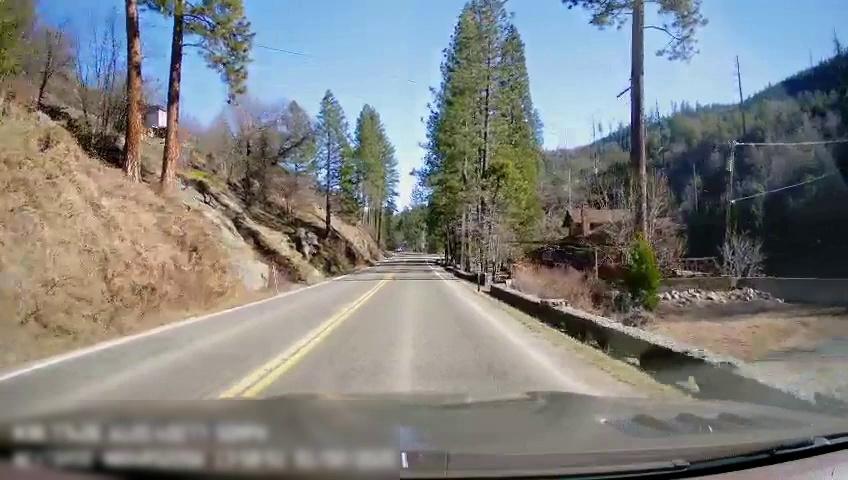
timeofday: Day
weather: Sunny
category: Drivable Space
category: Drivable Space
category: Lanes | Opposite Lane
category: Lanes | Current Lane
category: Lanes | Opposite Lane
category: Lanes | Current Lane